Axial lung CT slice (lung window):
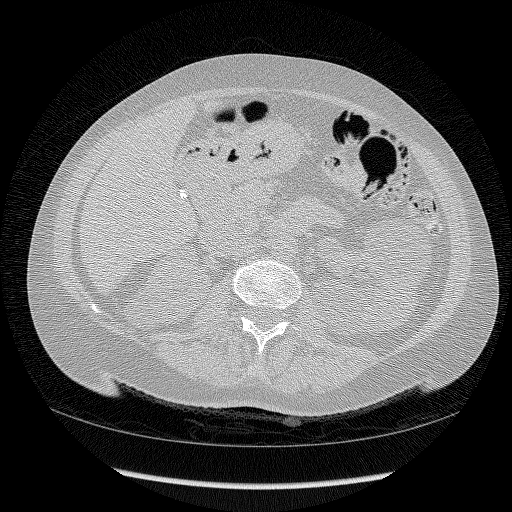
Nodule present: no